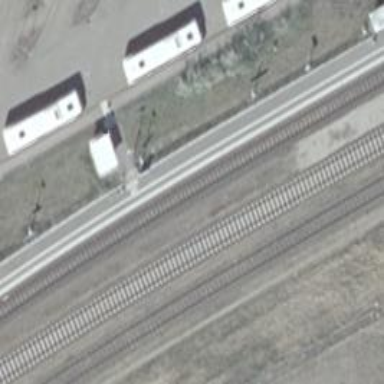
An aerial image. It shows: Stop position for public transport on the railway.